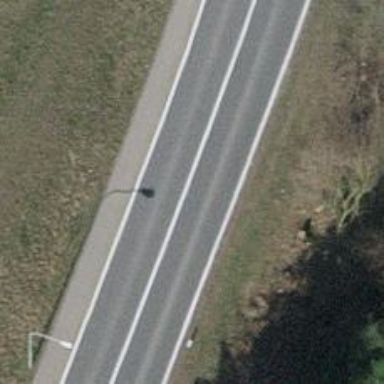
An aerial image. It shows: Secondary road with cycle track on the right side.